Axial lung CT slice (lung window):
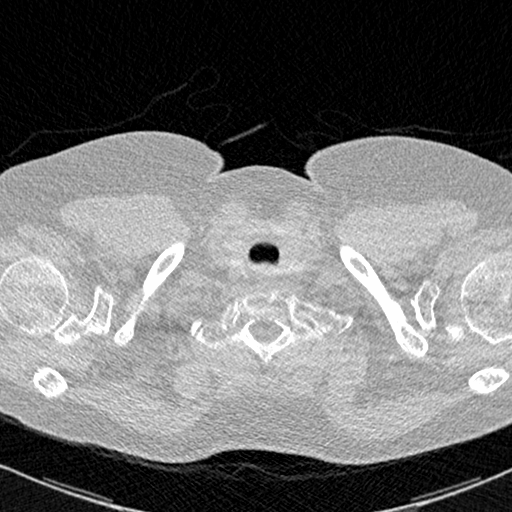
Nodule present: no